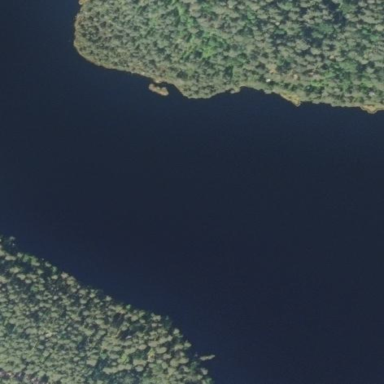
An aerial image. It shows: Serene lake surrounded by nature.